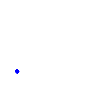
Particle: proton